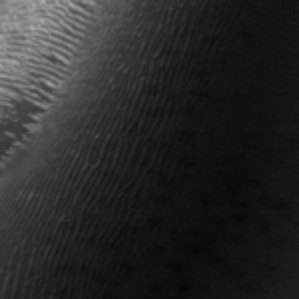
Label: frost